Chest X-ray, PA view. Patient: 57 years old, sex M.
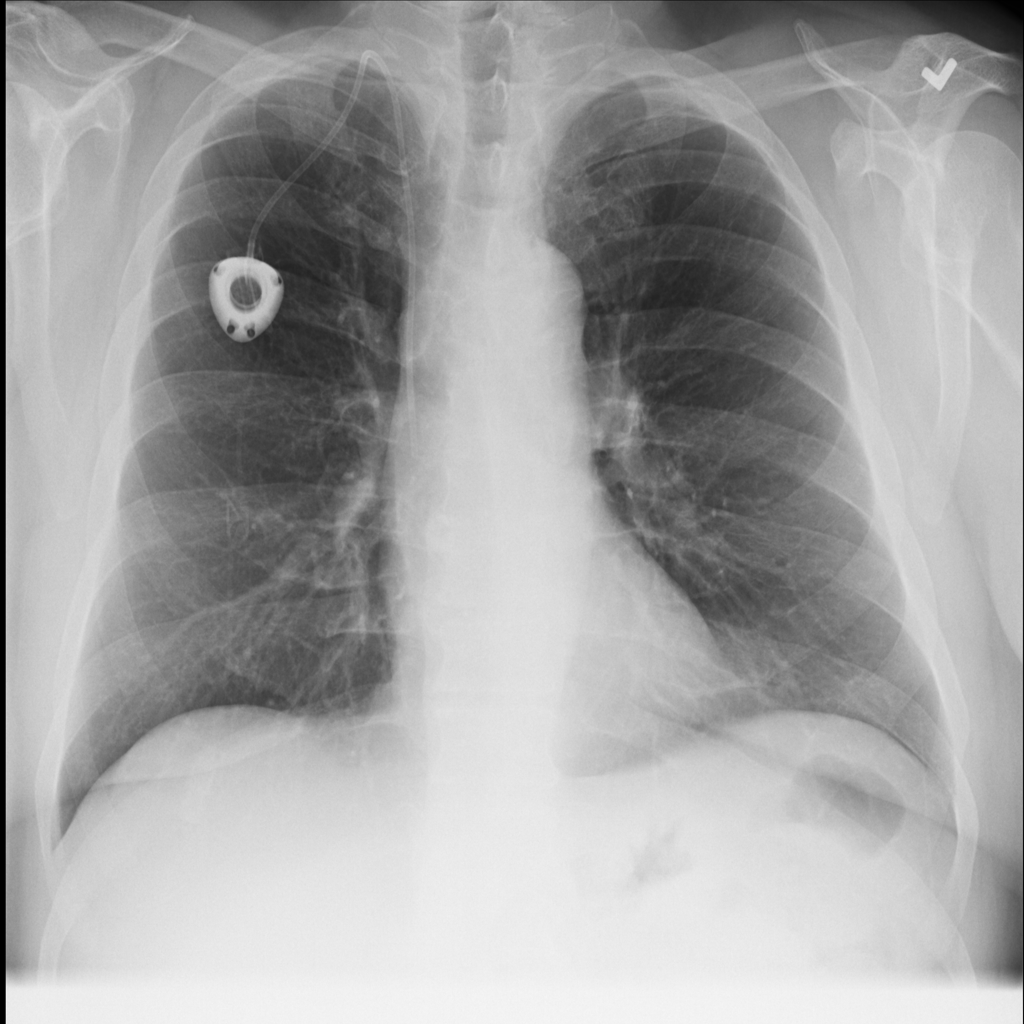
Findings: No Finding